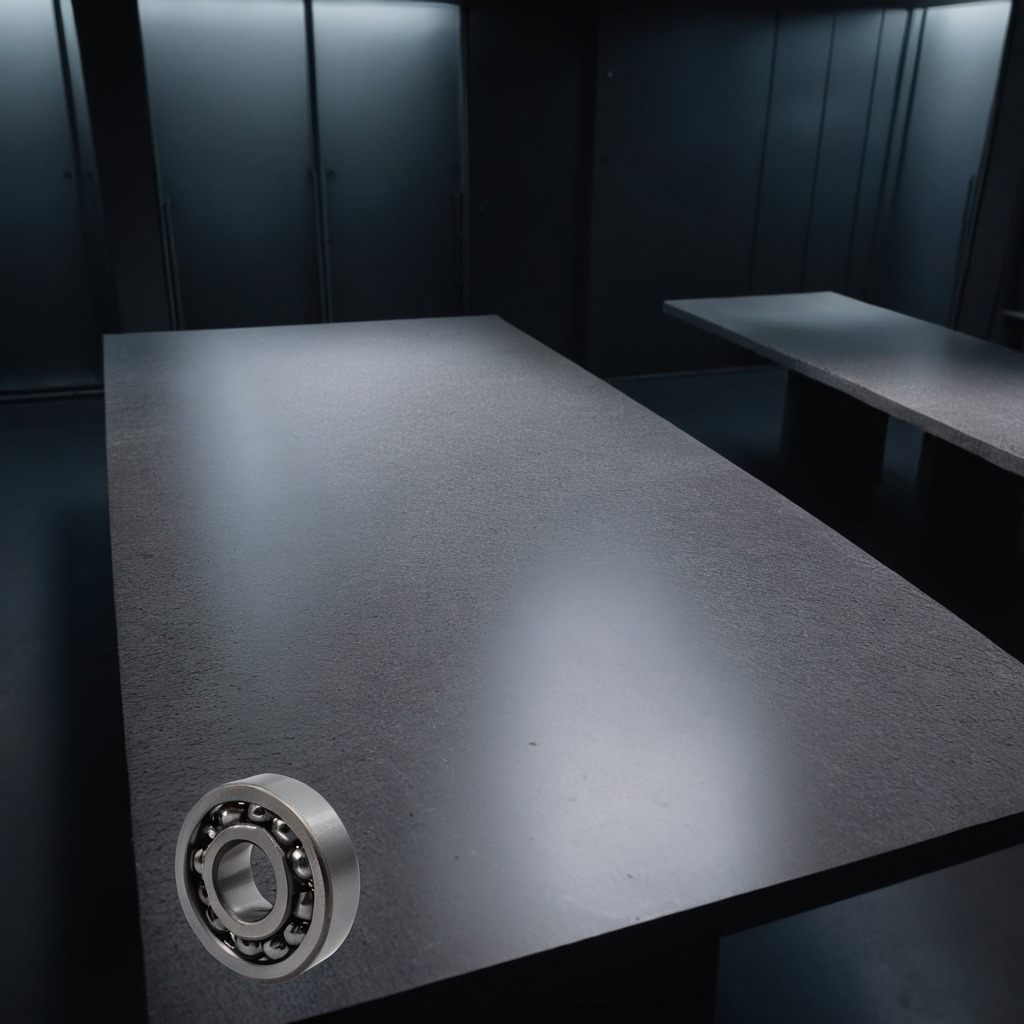
A ball bearing is lying on a clean granite table inside a workshop at night.